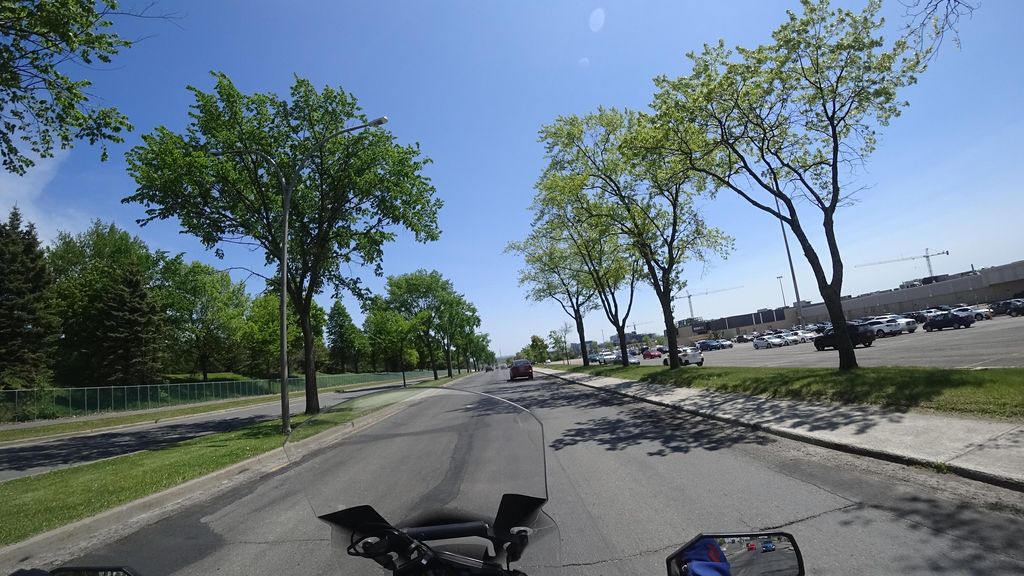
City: quebec_city